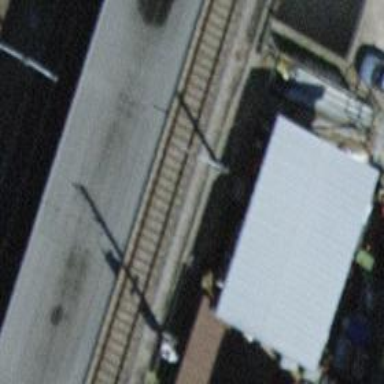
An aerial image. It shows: Solitary milestone along the railway.